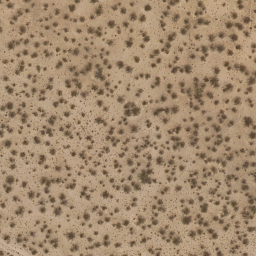
Label: chaparral